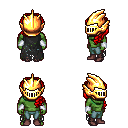
a pixel art fantasy rpg character, male body template, orc, green skin, black tattered cape, teal pants, red princess hairstyle, gold helm, white cloth bracers, maroon shoes, four views (front, back, left, right), 2x2 character sprite sheet, small pixel art, hard edges, no anti-aliasing